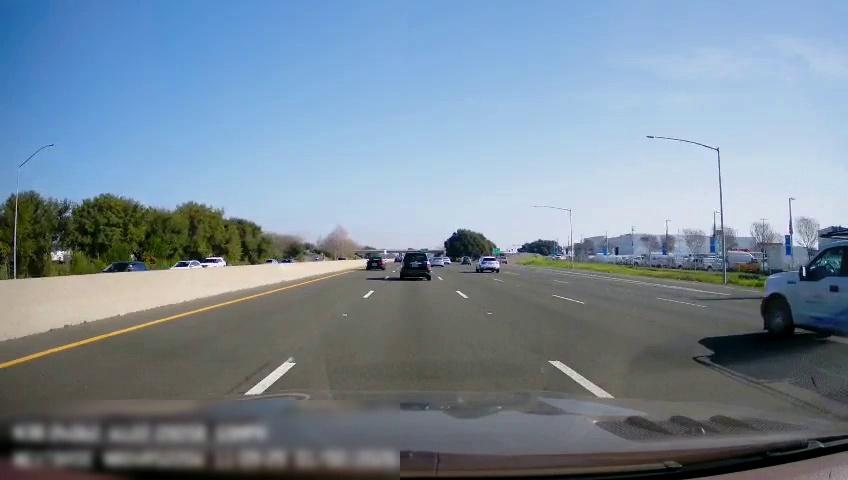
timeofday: Day
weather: Sunny
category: Drivable Space
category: Vehicles | Truck
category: Vehicles | Car
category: Vehicles | SUV
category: Vehicles | Car
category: Vehicles | Car
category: Vehicles | SUV
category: Vehicles | Car
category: Vehicles | Car
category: Vehicles | Car
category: Vehicles | Car
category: Vehicles | Car
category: Vehicles | Car
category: Lanes | Alternate Lane
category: Lanes | Current Lane
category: Lanes | Current Lane
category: Lanes | Alternate Lane
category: Lanes | Alternate Lane
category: Lanes | Alternate Lane
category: Lanes | Alternate Lane
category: Lanes | Alternate Lane